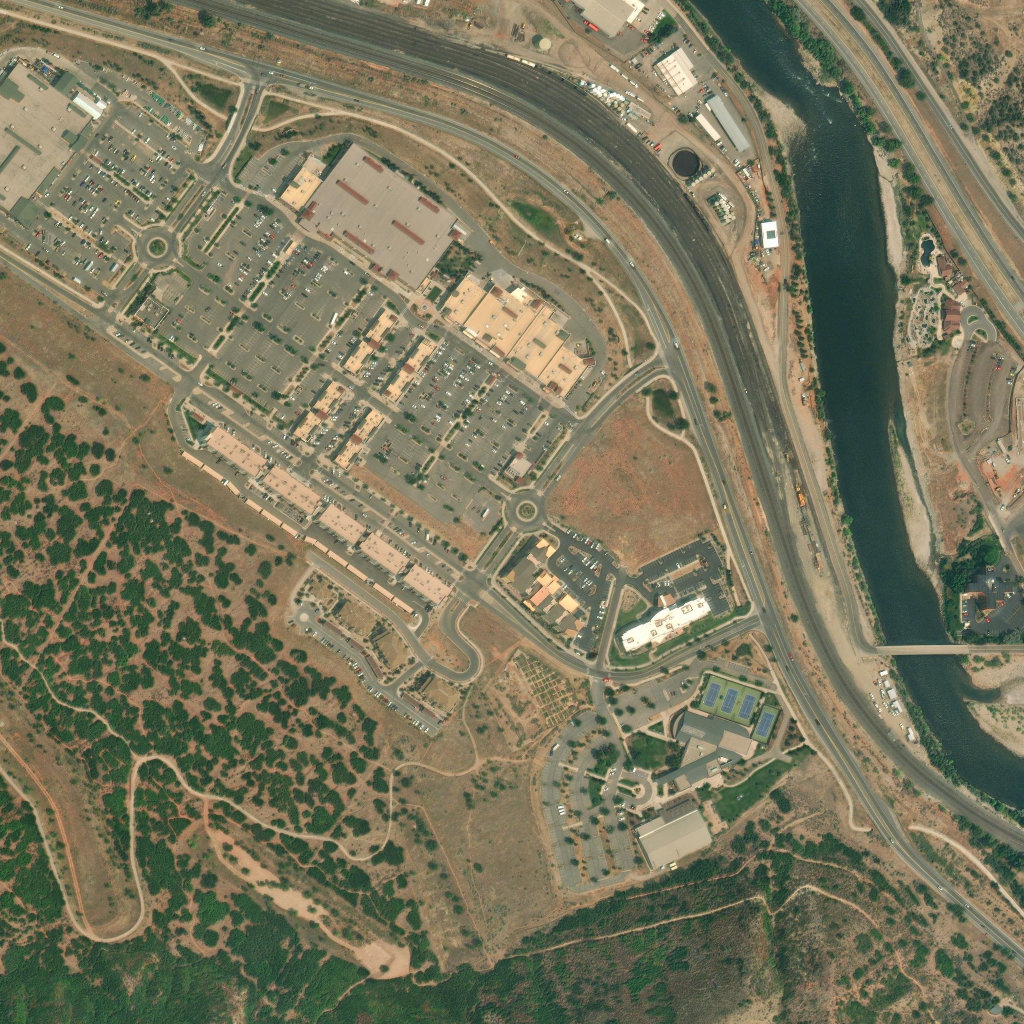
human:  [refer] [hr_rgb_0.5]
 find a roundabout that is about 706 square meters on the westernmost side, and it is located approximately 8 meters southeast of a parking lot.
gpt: <box>[[13, 22, 17, 25, 0]]</box>

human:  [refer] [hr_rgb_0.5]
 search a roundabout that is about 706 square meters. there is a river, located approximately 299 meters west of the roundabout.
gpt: <box>[[49, 48, 53, 51, 0]]</box>